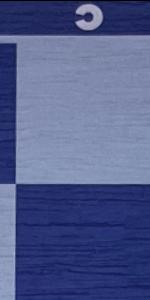
Label: Empty